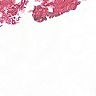
Metastatic tissue present: no